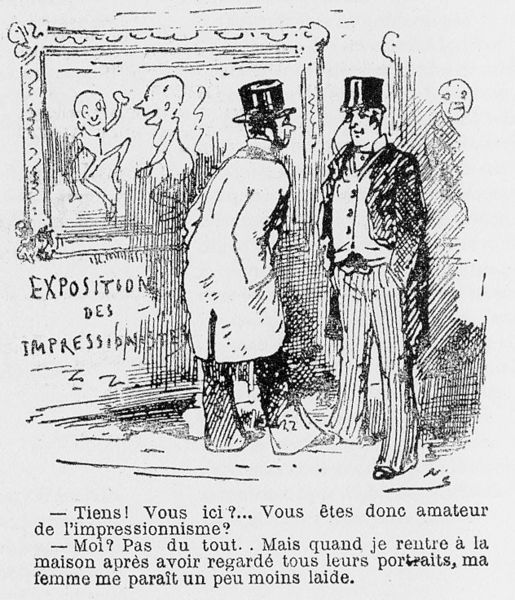
Titel: "Croquis par PIF", Le Charivari, 11. April 1880
Künstler: PIF
Standort: viele Standorte
Institution: Seriendruck
Schlagwörter: gemälde, kopf, mann, schatten, weiß, impressionismus, frankreich, hell, hut, hüte, männer, rücken, schwarz, zeichnung, expressionismus, gespräch, zylinder, bart, hose, gesicht, rahmen, ärmel, bild, hände, spiegel, boden, mantel, paar, schrift, unterhaltung, zwei, schuhe, linien, besucher, französisch, franzosen, frack, karikatur, gestreift, streifen, impressionisten, knöpfe, gehrock, weste, striche, galerie, impression, buch, druck, komik, schraffur, comic, lithografie, seite, humor, illustration, karrikatur, kritik, satire, text, zeitschrift, zeitung, witz, witzig, plakat, tasche, schuh, kunst, lustig, kneifer, zwickel, daumier, französich, ausstellung, exposition, hosentaschen, hosentasche, museum, taschen, monokel, impressionist, hosenbeine, kritiker, hintergrung, dialog, manteltaschen, strichmännchen, schlaghose, impressionistenausstellung, impresion, ausstellung der impressioniste, blödmänner, impressionisme, spotten, 2, expessionist, kunsr